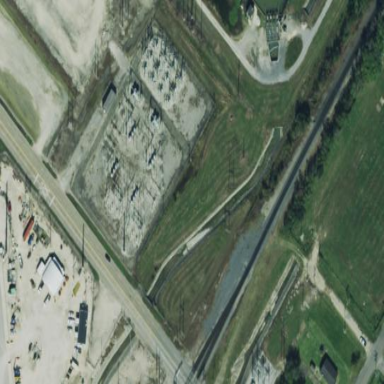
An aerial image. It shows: Outdoor industrial substation.